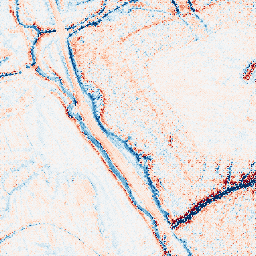
Category: edge_preserving
Decomposition family: bilateral
Decomposition parameters: d: 15
sigma_color: 150
sigma_space: 50
Upsampling method: regularized
Upsampling parameters: scale: 2
lambda_reg: 0.1
Upsampling scale: 2